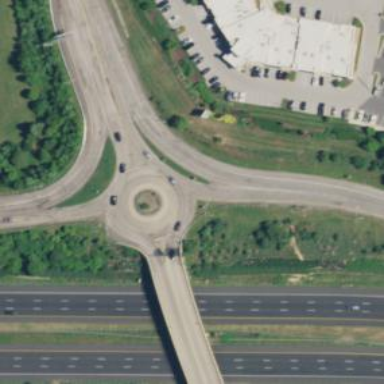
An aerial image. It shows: Secondary road made of asphalt leading to roundabout.